【题型】填空题　【知识点】函数　【难度】easy
若直线 \( y=2a \) 与函数 \( y=|a^x - 1| + 1 \ (a>0,\ \text{且}\ a \neq 1) \) 的图象有两个公共点，则 \( a \) 的取值范围是\underline{\qquad}.
【解答】
\noindent
【答案】\(\boldsymbol{\dfrac{1}{2} < a < 1}\)

\vspace{1em}
\noindent
【解析】当 \( a>1 \) 时，通过平移变换和翻折变换可得如图（1）所示的图象，则由图可知 \( 1<2a<2 \)，即 \( \dfrac{1}{2}<a<1 \)，与 \( a>1 \) 矛盾；

\noindent
当 \( 0<a<1 \) 时，同样通过平移变换和翻折变换可得如图（2）所示的图象，则由图可知 \( 1<2a<2 \)，即 \( \dfrac{1}{2}<a<1 \). 综上可知，\( \dfrac{1}{2}<a<1 \).

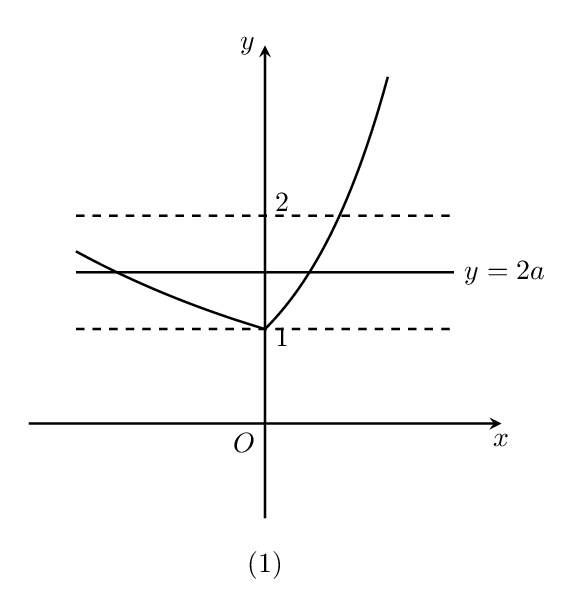
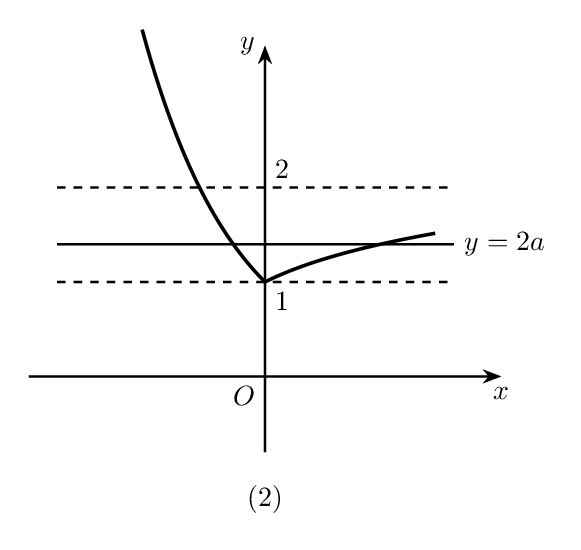